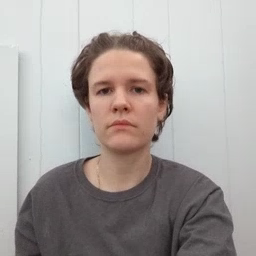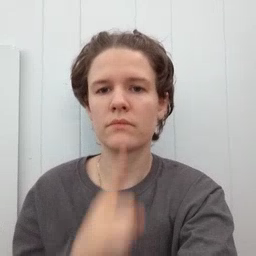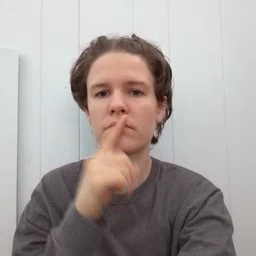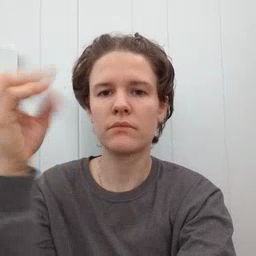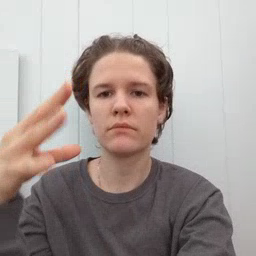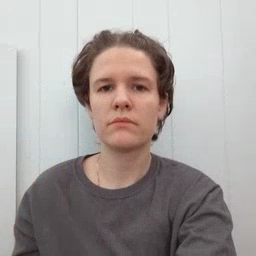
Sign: lamp